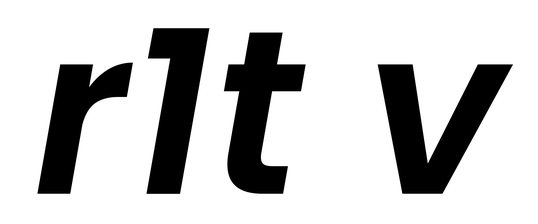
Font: Poppins-SemiBoldItalic